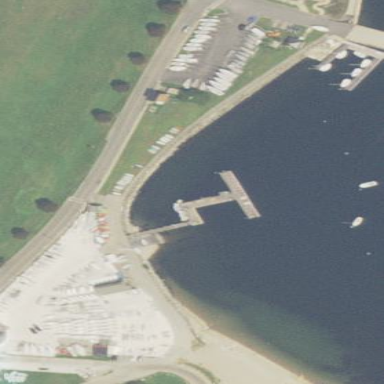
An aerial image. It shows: Marina located near industrial shipyard.